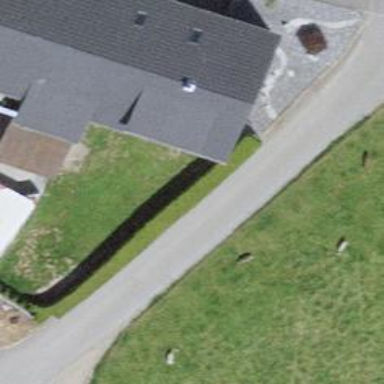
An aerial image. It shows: Hedge acting as barrier.